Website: macys
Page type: delivery-shipping
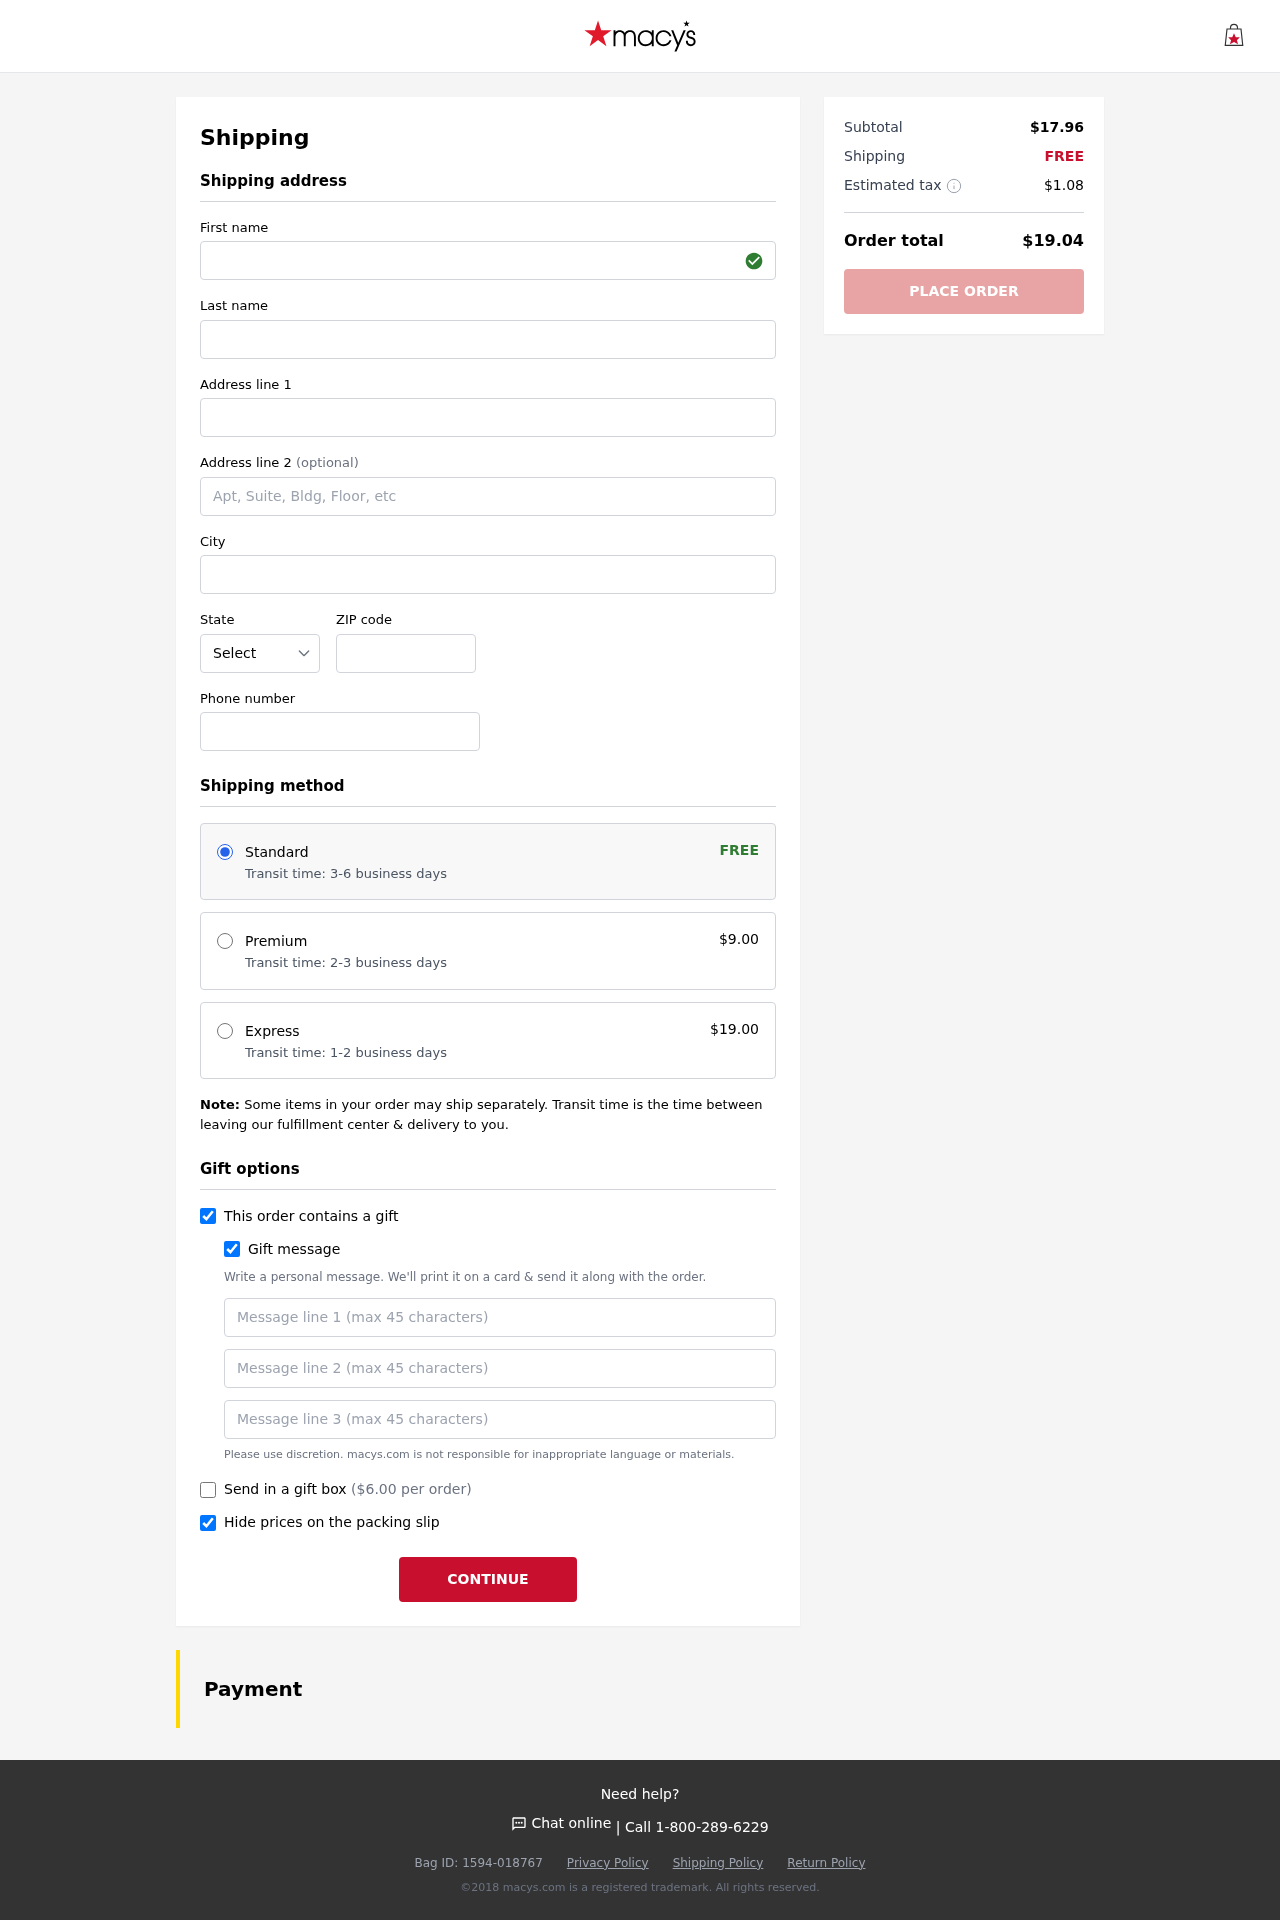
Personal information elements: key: PII_STATE_ABBR
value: WY
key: PII_FIRSTNAME
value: Emily
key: PII_LASTNAME
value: Phillips
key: PII_STREET
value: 9324 Johnson Rapid
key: PII_STREET2
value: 470 Wilson Creek Suite 334
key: PII_CITY
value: West Oliviaville
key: PII_POSTCODE
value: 03507
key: PII_PHONE
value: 2273120327
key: PII_GIFT_MESSAGE
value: Hey Danielle! I thought these delicious tortillas would be perfect for all those fun meals we've been dreaming about together. Can’t wait to have a little fiesta with you soon!  Emily
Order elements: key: ORDER_SHIPPING_STANDARD
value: Transit time: 3-6 business days
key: ORDER_SHIPPING_COST
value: FREE
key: ORDER_SHIPPING_PREMIUM
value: Transit time: 2-3 business days
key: ORDER_SHIPPING_PREMIUM_PRICE
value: $9.00
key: ORDER_SHIPPING_EXPRESS
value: Transit time: 1-2 business days
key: ORDER_SHIPPING_EXPRESS_PRICE
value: $19.00
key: ORDER_GIFT_BOX_PRICE
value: ($6.00 per order)
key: ORDER_SUBTOTAL
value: $17.96
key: ORDER_SHIPPING_COST2
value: FREE
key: ORDER_TAX
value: $1.08
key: ORDER_TOTAL
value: $19.04